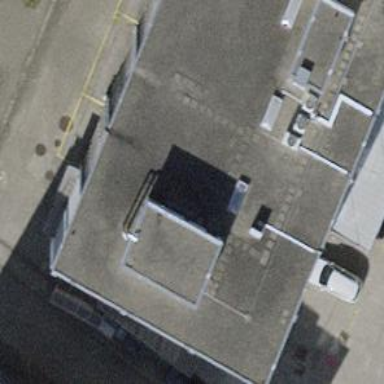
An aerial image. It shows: Commercial building.